Question: I'm using D3 generated Radio Buttons to toggle the size of Nodes in a FDG Layout (on mouse click) from a default size to a scaled magnitude. You can find the Radio Buttons in the upper left hand of the <URL>

The code that toggles the node circles between a default number and a scaled magnitude looks as follows...
'''
var densityControlClick = function() {
var thisObject = d3.select(this);
var typeValue = thisObject.attr("density_type");
var oppositeTypeValue = (function() {
if(typeValue=="On") {
return "Off";
} else {
return "On";
}
})();
var densityBulletSelector = "." + "densityControlBullet-" + typeValue;
var selectedBullet = d3.selectAll(densityBulletSelector);
selectedBullet.style("fill", "Black")
var oppositeDensityBulletSelector = "." + "densityControlBullet-" + oppositeTypeValue;
var selectedOppositeBullet = d3.selectAll(oppositeDensityBulletSelector);
selectedOppositeBullet.style("fill", "White")
if(typeValue=="On") {
var selectedNodeCircles = d3.selectAll("#NODE");
selectedNodeCircles.attr("r", function(d){ return rRange(d.rSize); });
}
else {
var selectedNodeCircles = d3.selectAll("#NODE");
selectedNodeCircles.attr("r", function(d) { if (d.id==focalNodeID) { return centerNodeSize; } else { return defaultNodeSize; } } );
}
}
'''
Everything works fine but the transition of circle radius is instantaneous. I'd like the transitions to be a bit slower, to show off the dynamic nature of D3.
Would anyhow know how I can change the above code to slow down the circle size/radius transition? And, could you please explain what's happening, in English, so I can understand the theory behind the code? (NOTE: I tried to read the API but I don't find it straightforward for applying the transition.)
Thanks for your help. I appreciate it.
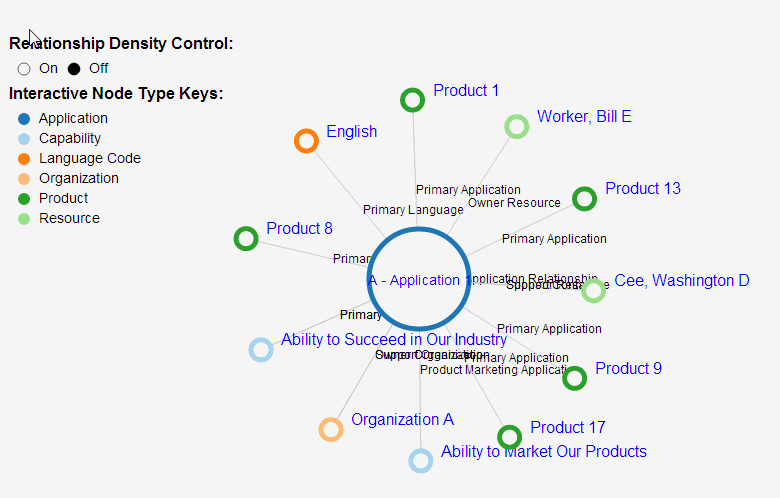
Answer: In the simplest version, think of transitions as just a decoration on a selection. To update your code all you should need to do is take where you have:
'''
selectedNodeCircles.attr(...);
'''
and insert a transition:
'''
selectedNodeCircles.transition().duration(1000).attr(...)
'''
Because you are just changing your "r" attribute from one numeric value to another D3 will take care of animating a transition between the two. You can see a very simplified example <URL>
What is happening in your code is every element in the selection is getting a new value for r. The attribute is set and the svg is re-rendered and it's done.
When you add the transition then instead of setting the attribute directly you instead set the end value of a transition that is created for each element of the selection. In fact if you debug during the transition you should be able to see __transition objects on all the circles.
This transition object will read the initial value of the attribute and take your end value and then compute an in-between value based on a parameter that goes from 0 to 1 over time. The time it takes that parameter to get from 0 to 1 depends on the value of the transition's duration (how it get from 0 to 1 depends on it's "easing" function).
Fro more details also check out <URL>